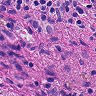
Metastatic tissue present: no